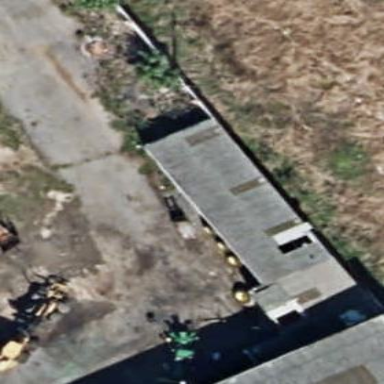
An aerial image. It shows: Warehouse building.